Interaction volume radius: 5 \u00c5
Interaction volume height: 50 \u00c5
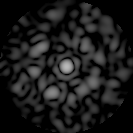
Disorder parameter: 0.7954